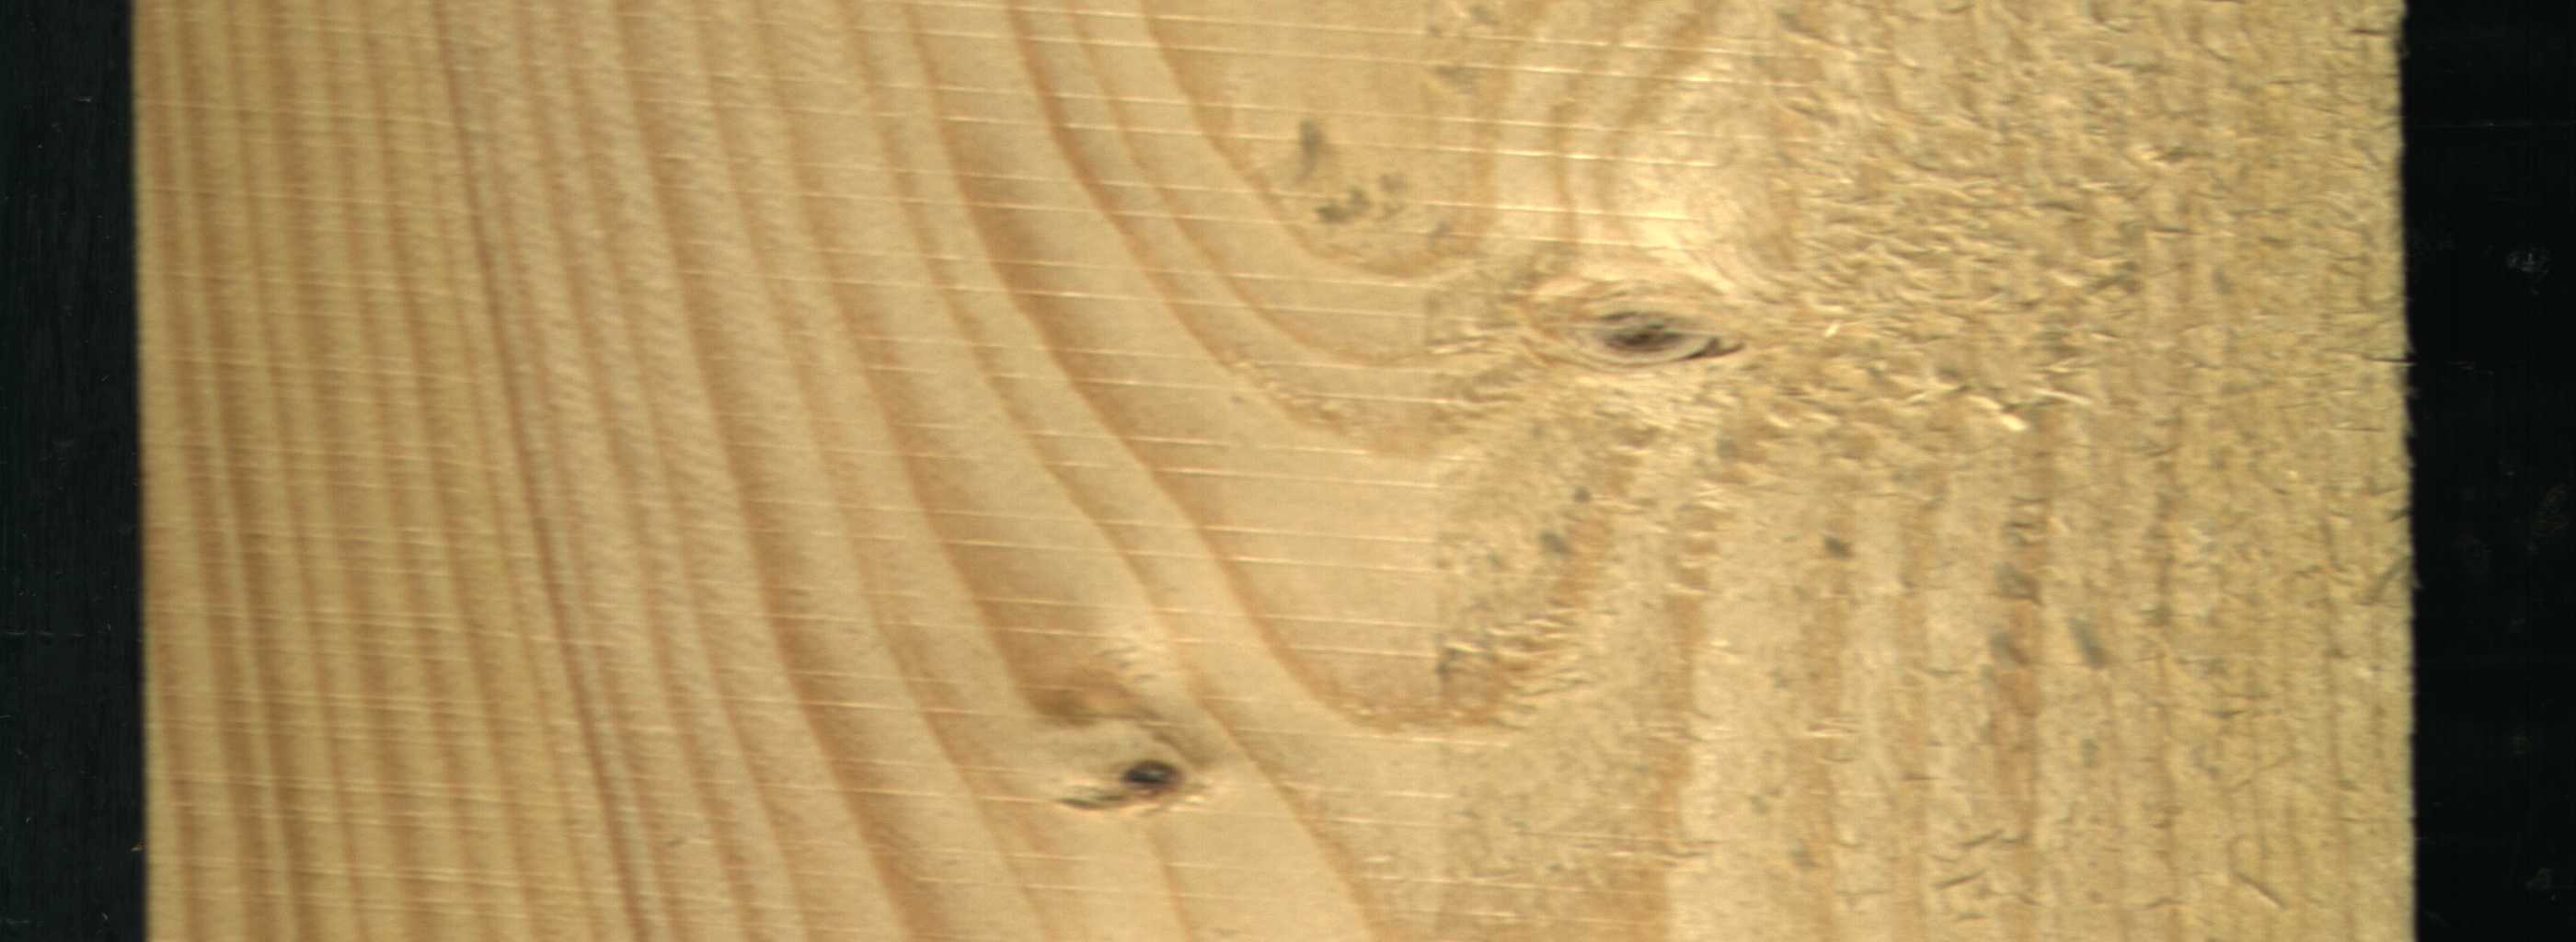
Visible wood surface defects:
Live_Knot
Live_Knot